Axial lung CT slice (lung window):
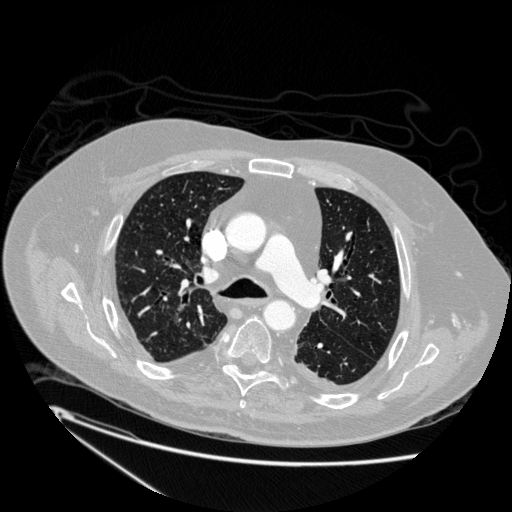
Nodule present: no